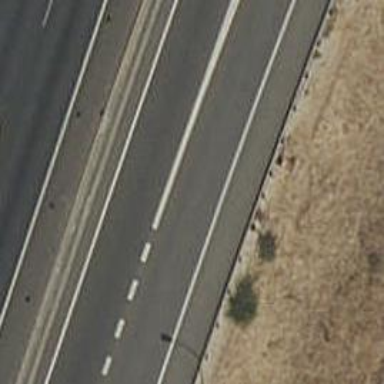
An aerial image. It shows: Motorway link.